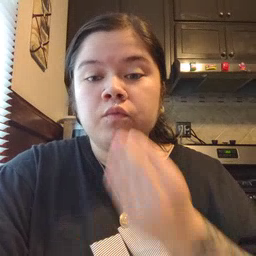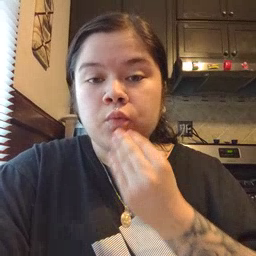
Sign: food